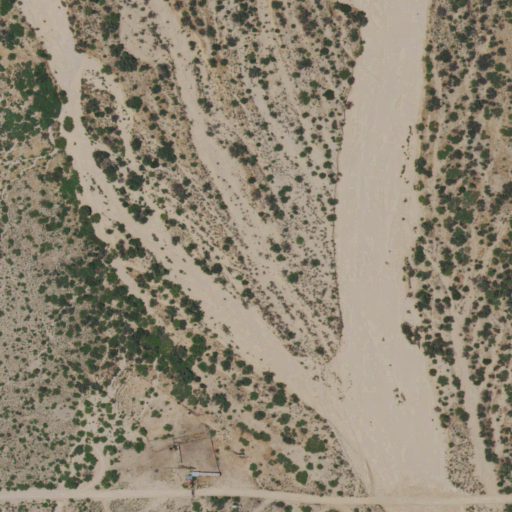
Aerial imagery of valley in New Mexico named Road Canyon containing shrub, grassland, open development, and low intensity development